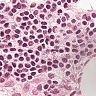
Metastatic tissue present: no